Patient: sex M, age 46
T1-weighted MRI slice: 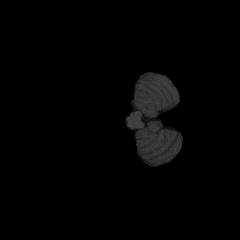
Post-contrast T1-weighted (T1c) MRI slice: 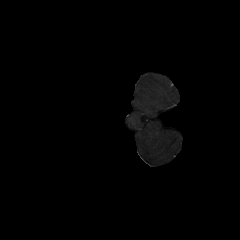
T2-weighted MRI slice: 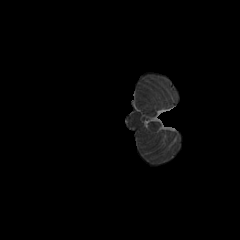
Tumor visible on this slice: no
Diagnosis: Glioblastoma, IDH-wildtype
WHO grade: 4